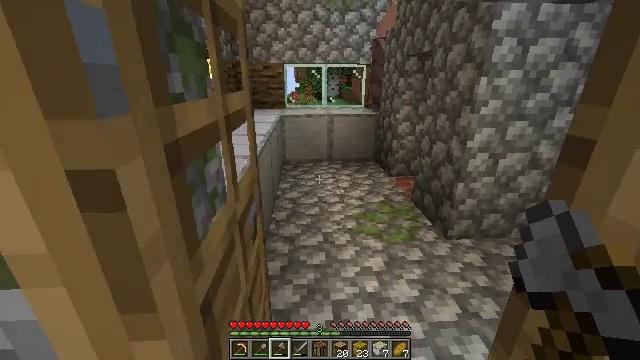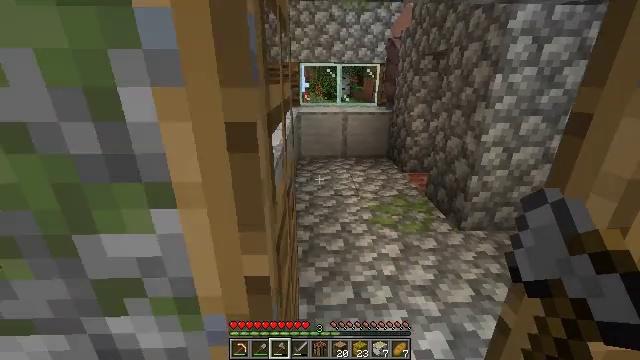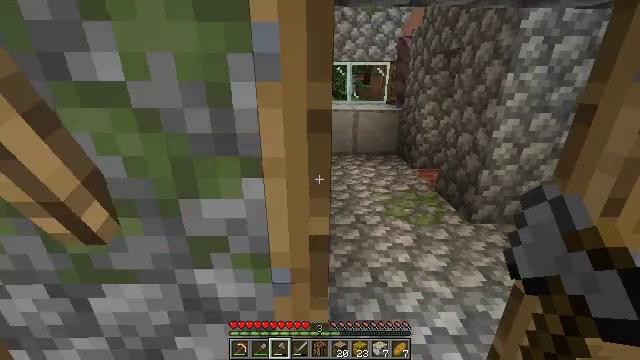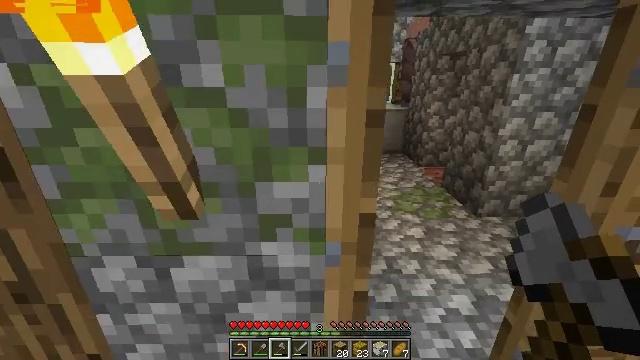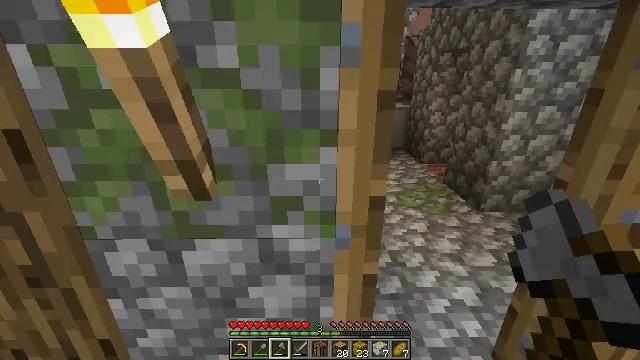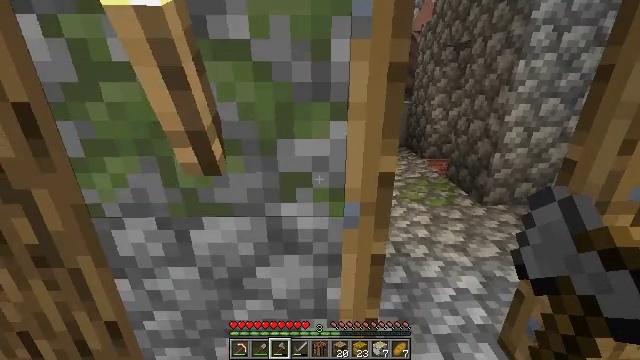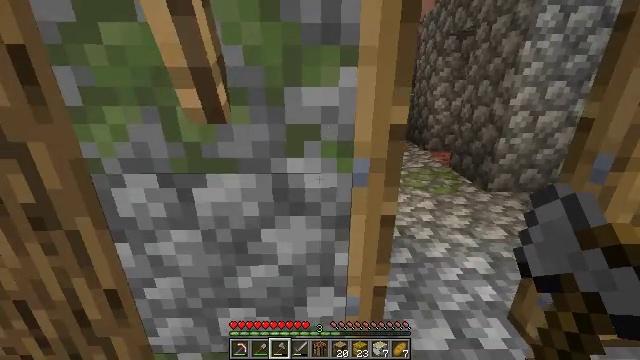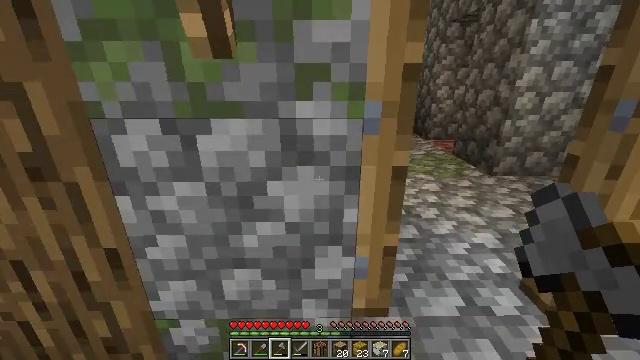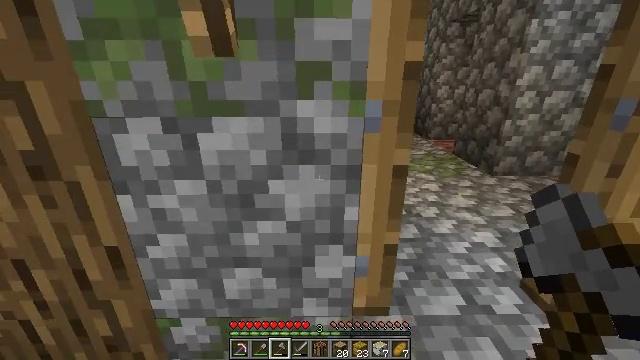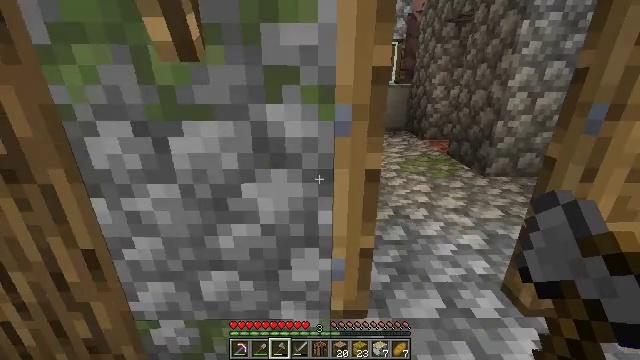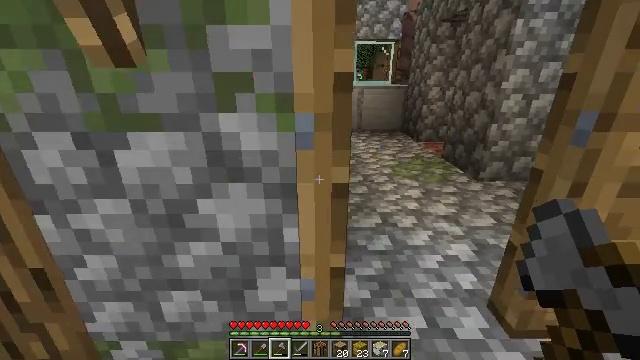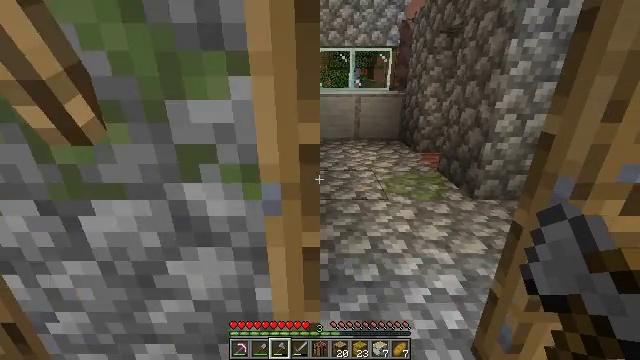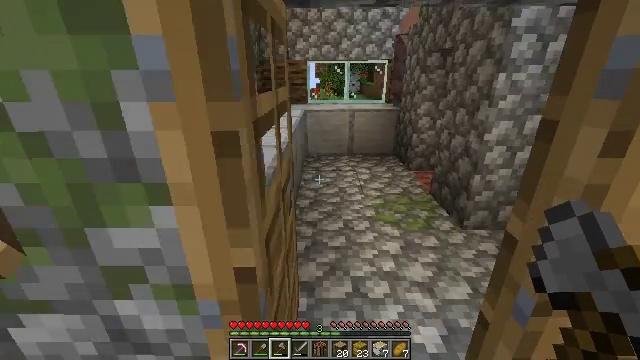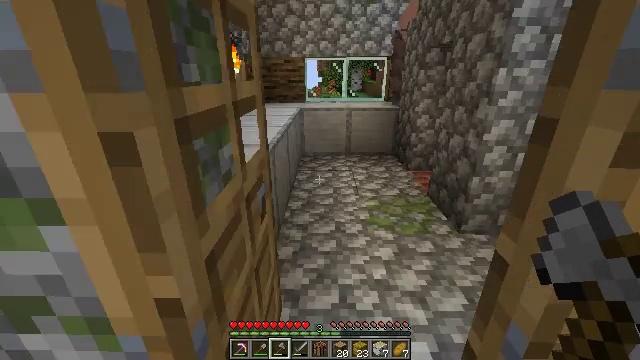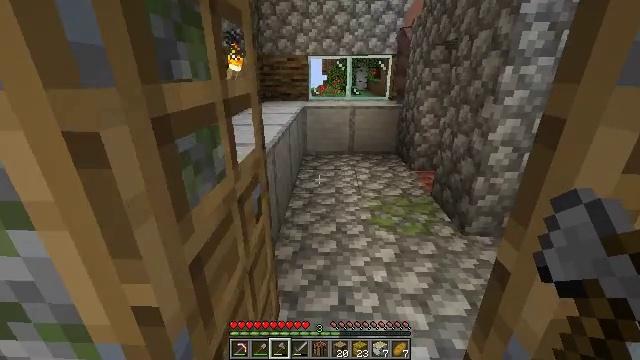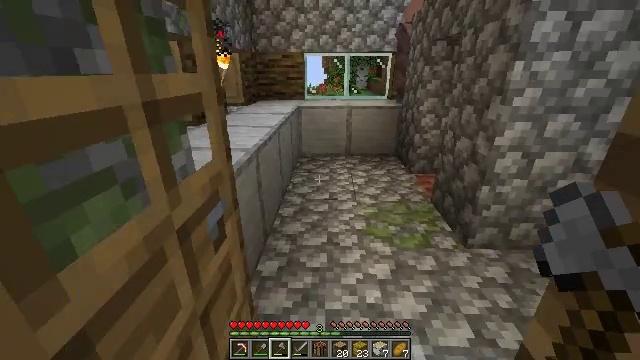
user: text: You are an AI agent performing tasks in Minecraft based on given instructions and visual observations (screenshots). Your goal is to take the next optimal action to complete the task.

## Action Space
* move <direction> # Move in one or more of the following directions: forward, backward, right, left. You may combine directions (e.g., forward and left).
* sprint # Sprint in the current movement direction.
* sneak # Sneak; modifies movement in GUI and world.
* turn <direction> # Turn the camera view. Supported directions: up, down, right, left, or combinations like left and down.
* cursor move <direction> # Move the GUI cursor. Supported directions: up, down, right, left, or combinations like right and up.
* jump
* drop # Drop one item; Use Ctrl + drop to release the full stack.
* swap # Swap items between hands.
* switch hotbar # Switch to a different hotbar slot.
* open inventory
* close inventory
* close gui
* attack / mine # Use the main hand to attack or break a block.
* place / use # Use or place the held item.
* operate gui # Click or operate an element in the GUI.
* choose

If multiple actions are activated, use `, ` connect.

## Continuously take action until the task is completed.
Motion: motion action
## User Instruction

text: Mine the smooth stone.
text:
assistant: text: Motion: move back and move left, turn left
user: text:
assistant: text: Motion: move back and move left, turn left
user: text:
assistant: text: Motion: no_op
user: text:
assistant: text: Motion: no_op
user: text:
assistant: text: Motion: no_op
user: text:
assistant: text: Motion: no_op
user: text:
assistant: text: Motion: no_op
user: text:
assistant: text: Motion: move right
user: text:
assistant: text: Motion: move forward and move right
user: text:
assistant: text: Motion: move forward and move right
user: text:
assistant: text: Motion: move forward and move right
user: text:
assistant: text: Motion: move forward and move right
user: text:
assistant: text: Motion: move forward and move right
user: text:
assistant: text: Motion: move forward and move right, turn left
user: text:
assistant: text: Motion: move forward and move right
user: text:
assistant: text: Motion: move forward and move right, turn left
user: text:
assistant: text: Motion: move forward, turn left
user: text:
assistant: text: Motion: move forward, turn left
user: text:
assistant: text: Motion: move forward, turn left
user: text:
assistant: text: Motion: move forward, turn left and down
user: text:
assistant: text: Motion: move forward, turn left and down
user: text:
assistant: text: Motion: move forward, turn left and down
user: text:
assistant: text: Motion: move forward, turn left and down
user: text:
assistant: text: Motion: move forward, turn left and down
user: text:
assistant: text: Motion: move forward, turn left and down
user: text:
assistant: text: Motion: turn left and down
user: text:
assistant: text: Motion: turn left and down
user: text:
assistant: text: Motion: turn left and down
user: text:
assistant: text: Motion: turn left
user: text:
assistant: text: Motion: turn left